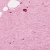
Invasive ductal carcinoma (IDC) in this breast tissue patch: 0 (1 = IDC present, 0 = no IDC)